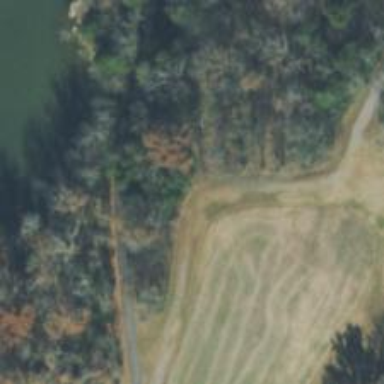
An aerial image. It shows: Disc golf hole.